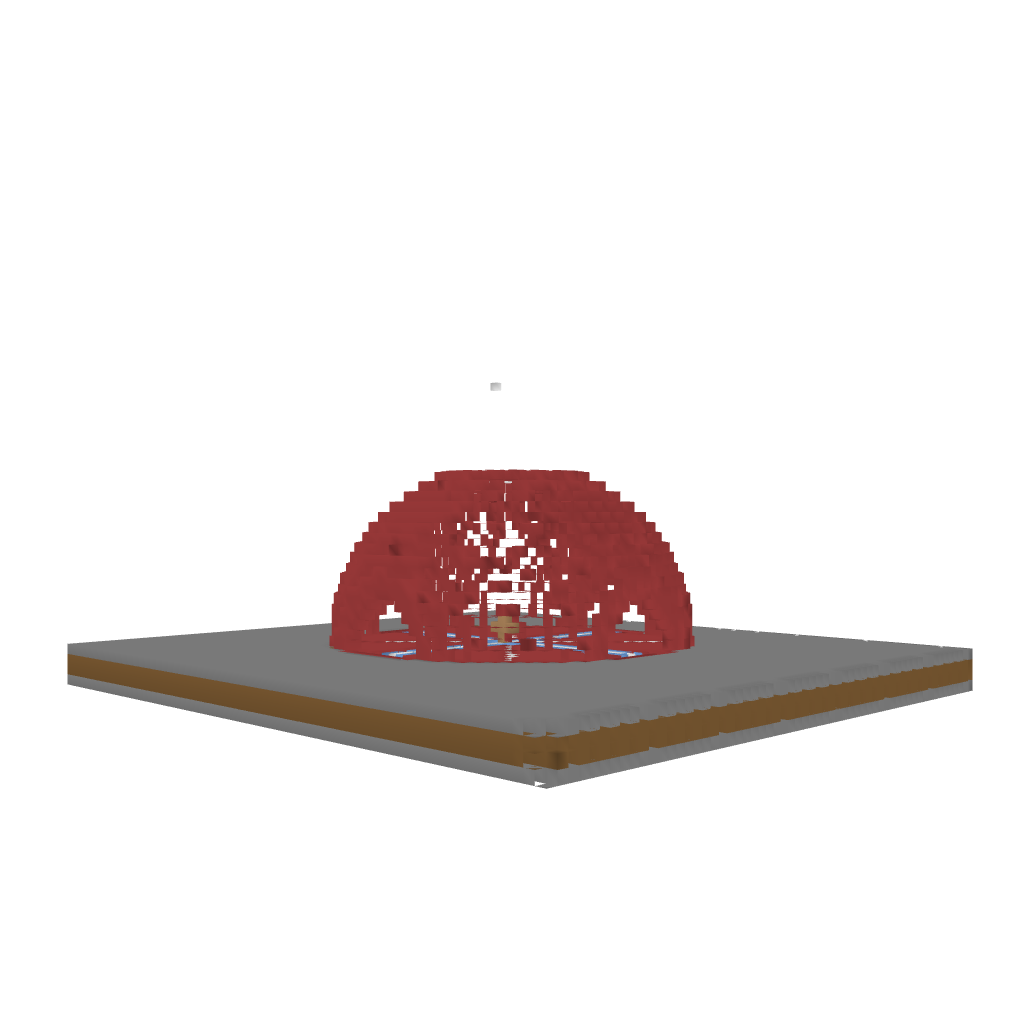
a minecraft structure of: A 4 Portal HUb bad low quality